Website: crate-barrel
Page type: address-validator
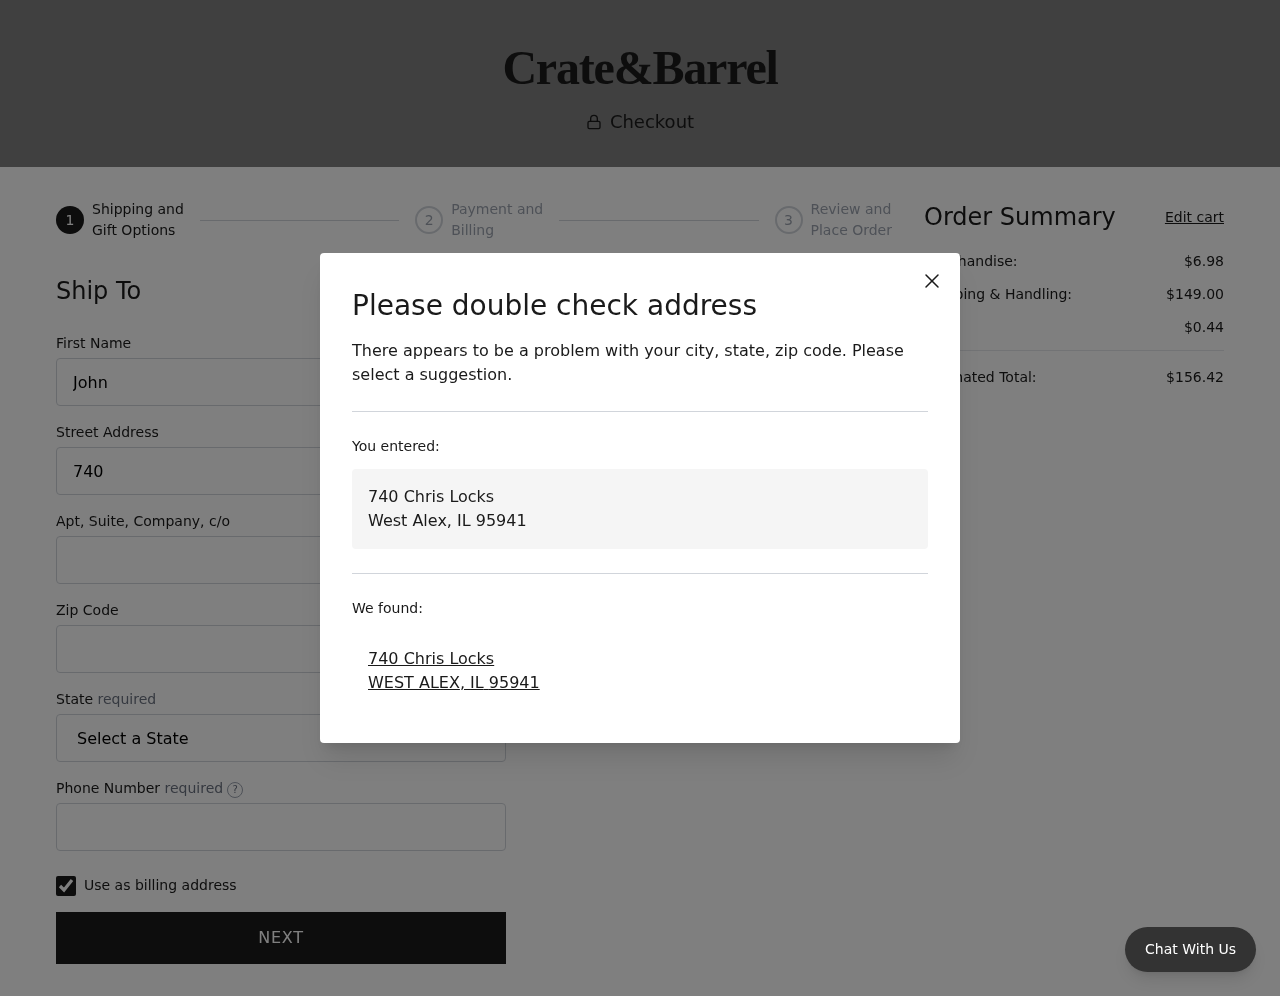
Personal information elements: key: PII_CITY
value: West Alex
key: PII_CITY
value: WEST ALEX
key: PII_FIRSTNAME
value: John
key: PII_PHONE
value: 7297060076
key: PII_POSTCODE
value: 95941
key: PII_STATE
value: Illinois
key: PII_STATE_ABBR
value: IL
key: PII_STREET
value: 740 Chris Locks
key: PII_STREET2
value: Suite 396
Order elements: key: ORDER_SUBTOTAL
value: $6.98
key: ORDER_SHIPPING_COST
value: $149.00
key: ORDER_TAX
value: $0.44
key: ORDER_TOTAL
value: $156.42